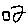
Label: square